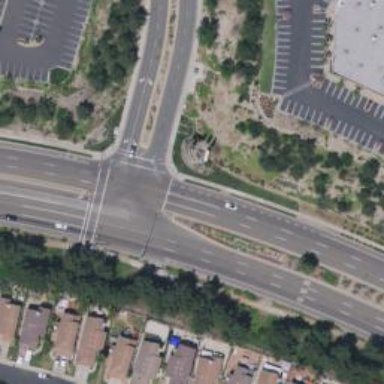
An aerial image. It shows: Secondary road with separate asphalt sidewalks.